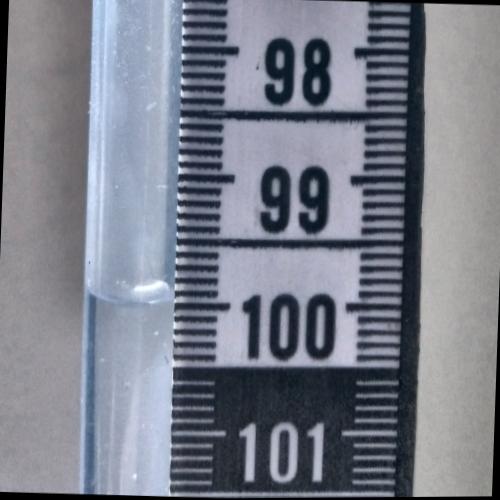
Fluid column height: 100.0 cm